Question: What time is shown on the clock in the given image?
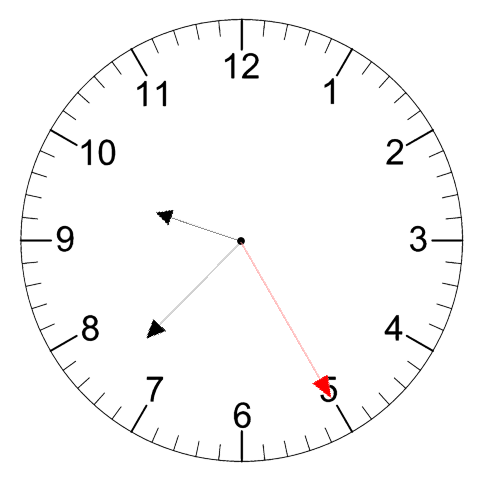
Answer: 09:37:25